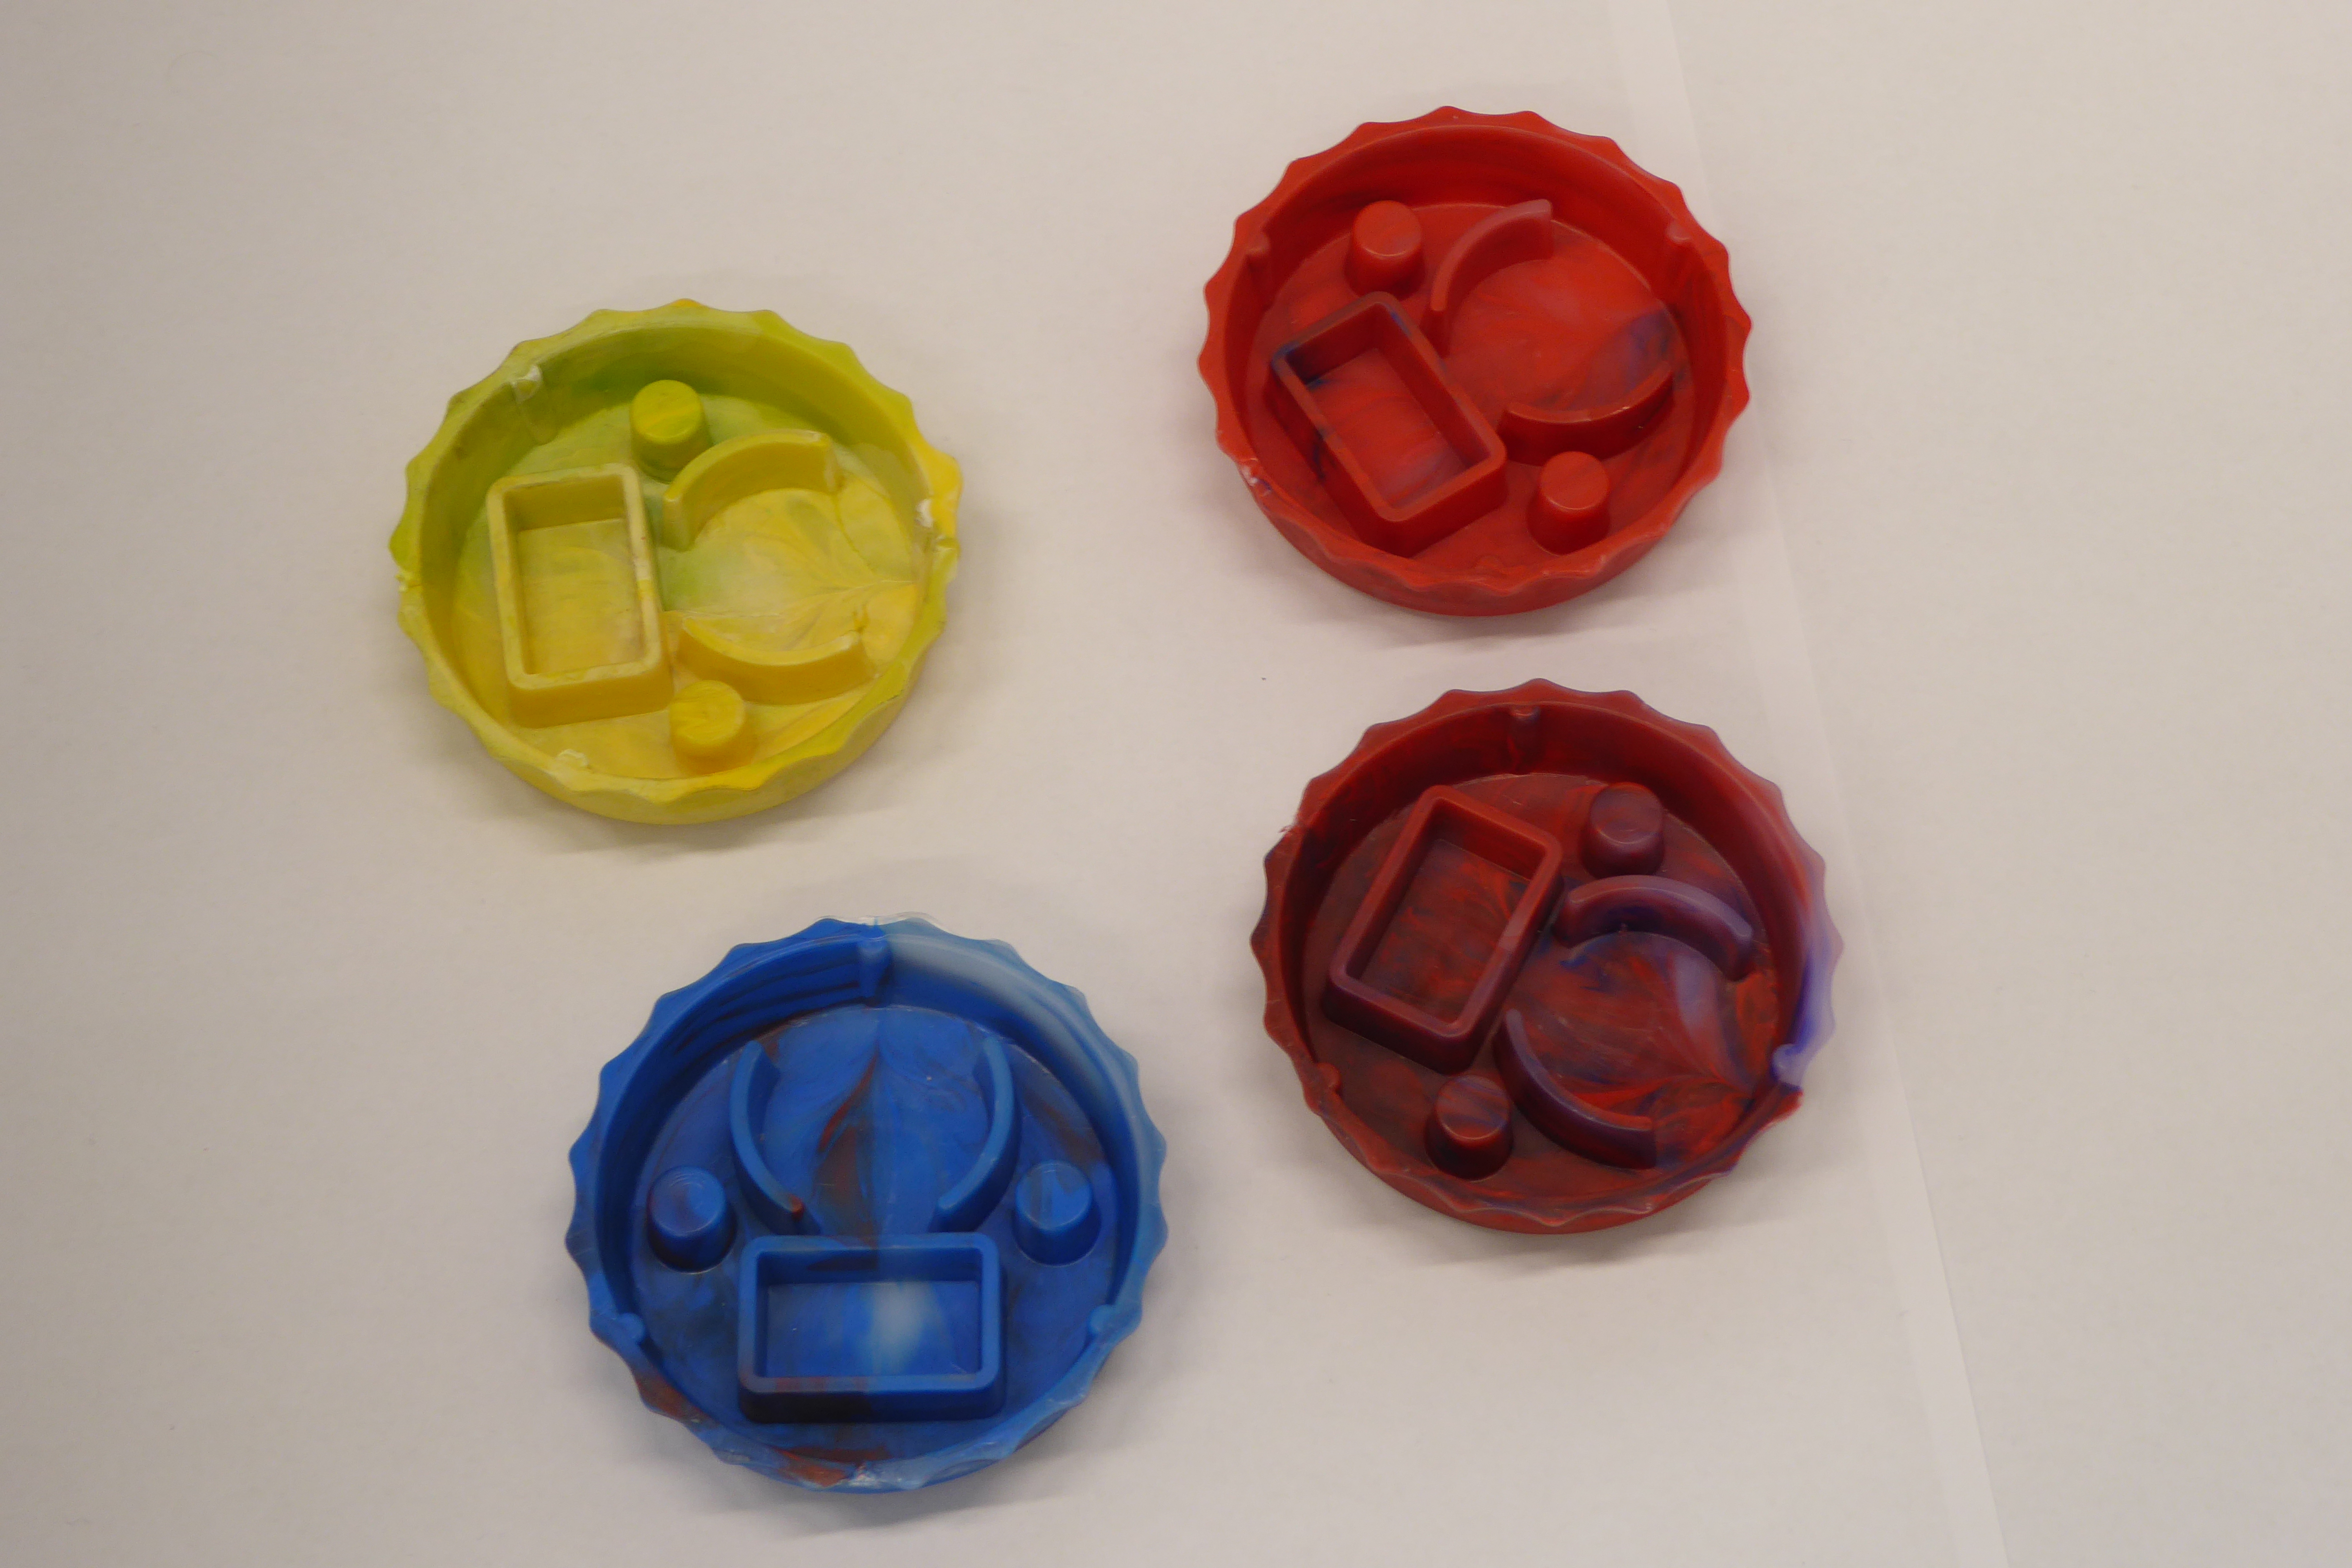
Label: Bottle Opener - Cover